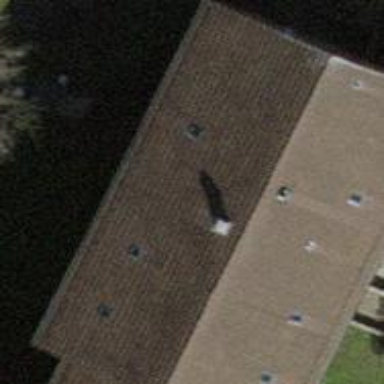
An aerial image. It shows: Pitched roof building.